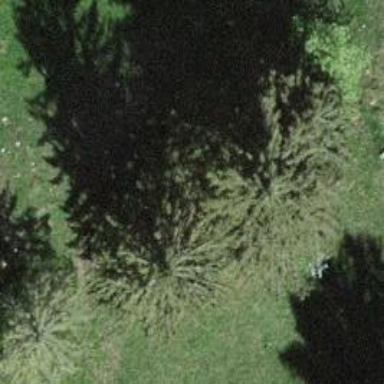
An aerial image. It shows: Beautiful woodland area.